Interaction volume radius: 5 \u00c5
Interaction volume height: 15 \u00c5
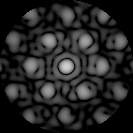
Disorder parameter: 0.2822